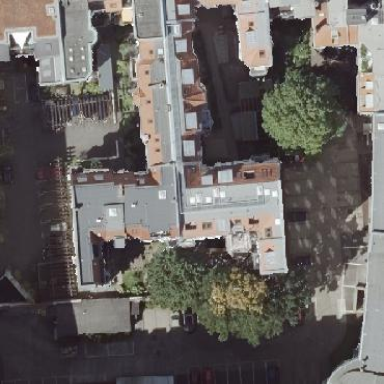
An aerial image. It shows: Building with apartments featuring unique double saltbox roof shape.